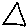
Label: triangle